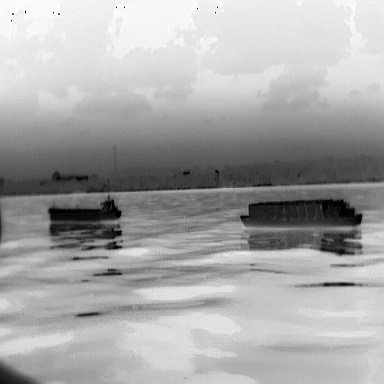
There are two objects shown in the infrared image, including a fishing_boat, and a liner.